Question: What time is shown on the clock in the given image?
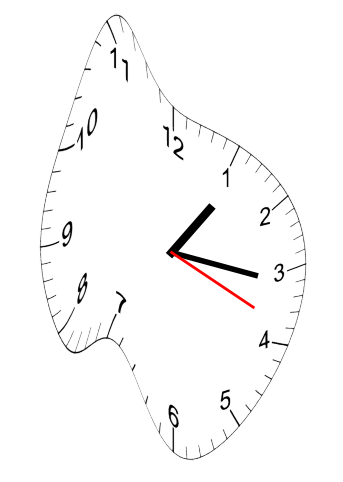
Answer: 01:16:19